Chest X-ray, PA view. Patient: 48 years old, sex F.
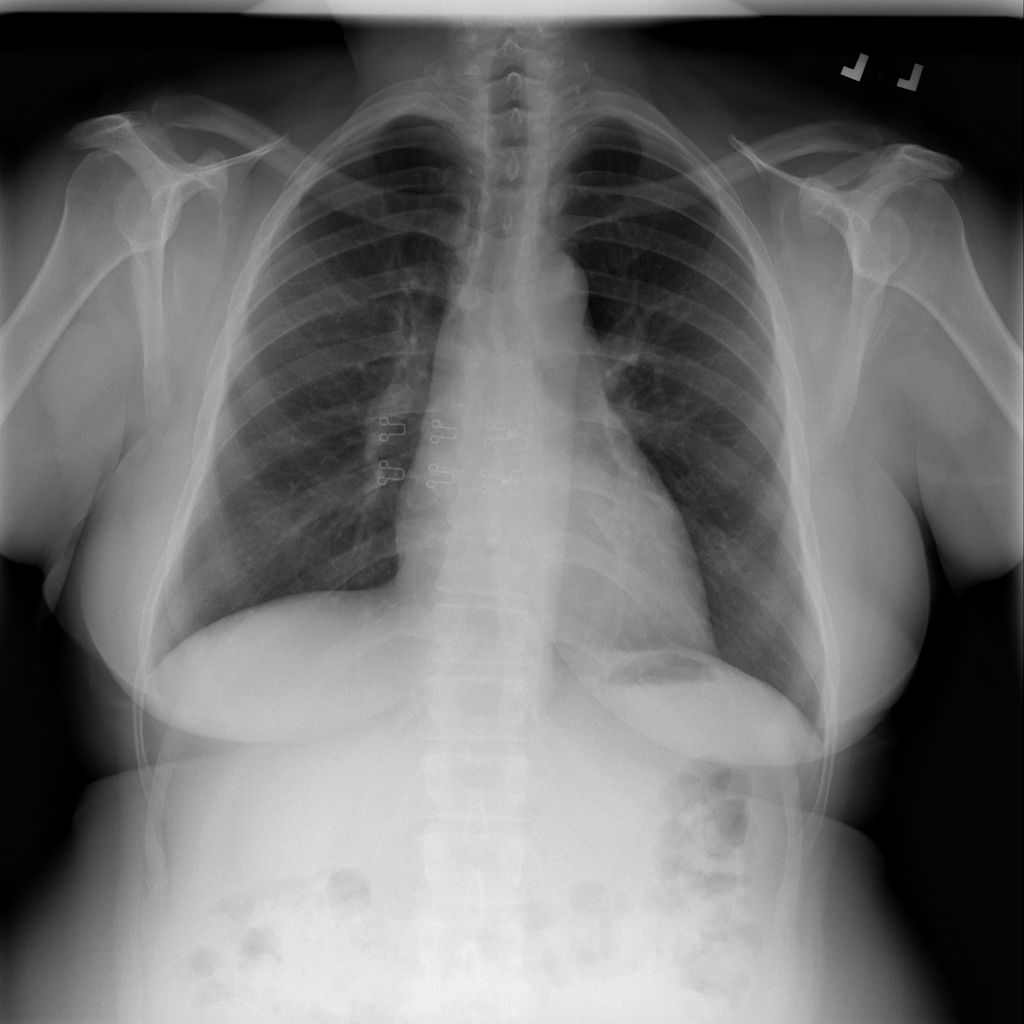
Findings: No Finding